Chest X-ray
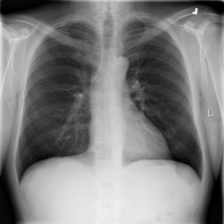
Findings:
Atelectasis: negative
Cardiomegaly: negative
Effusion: negative
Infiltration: positive
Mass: negative
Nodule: negative
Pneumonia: negative
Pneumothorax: negative
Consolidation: negative
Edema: negative
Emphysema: negative
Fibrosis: negative
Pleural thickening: negative
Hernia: negative